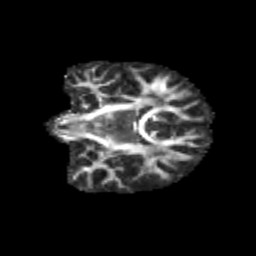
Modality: FA
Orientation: coronal
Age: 12
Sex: male
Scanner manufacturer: siemens
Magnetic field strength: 3 T
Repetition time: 3.8 s
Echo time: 0.07 s